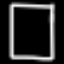
Label: square